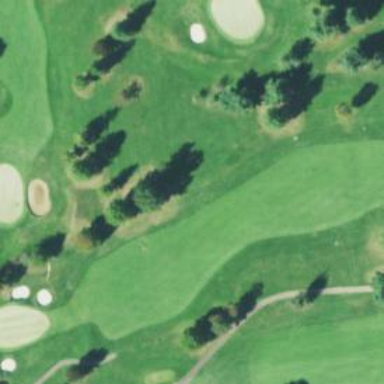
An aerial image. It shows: Golf hole.